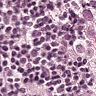
Metastatic tissue present: yes